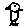
Label: bird